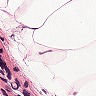
Metastatic tissue present: no